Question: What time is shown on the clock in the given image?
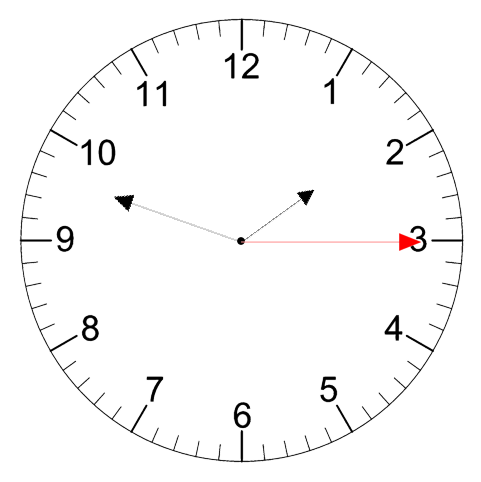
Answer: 01:48:15